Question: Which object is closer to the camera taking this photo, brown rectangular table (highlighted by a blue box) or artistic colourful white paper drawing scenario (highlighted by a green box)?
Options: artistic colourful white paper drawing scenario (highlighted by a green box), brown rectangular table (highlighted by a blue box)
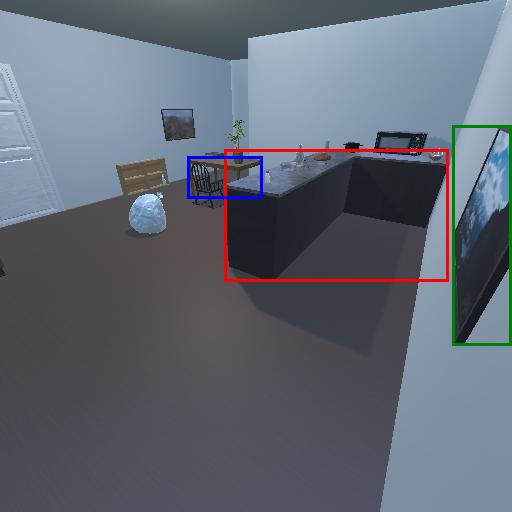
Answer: artistic colourful white paper drawing scenario (highlighted by a green box)